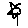
Label: flower